Interaction volume radius: 5 \u00c5
Interaction volume height: 20 \u00c5
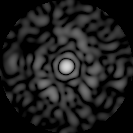
Disorder parameter: 0.8359